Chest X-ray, PA view. Patient: 47 years old, sex F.
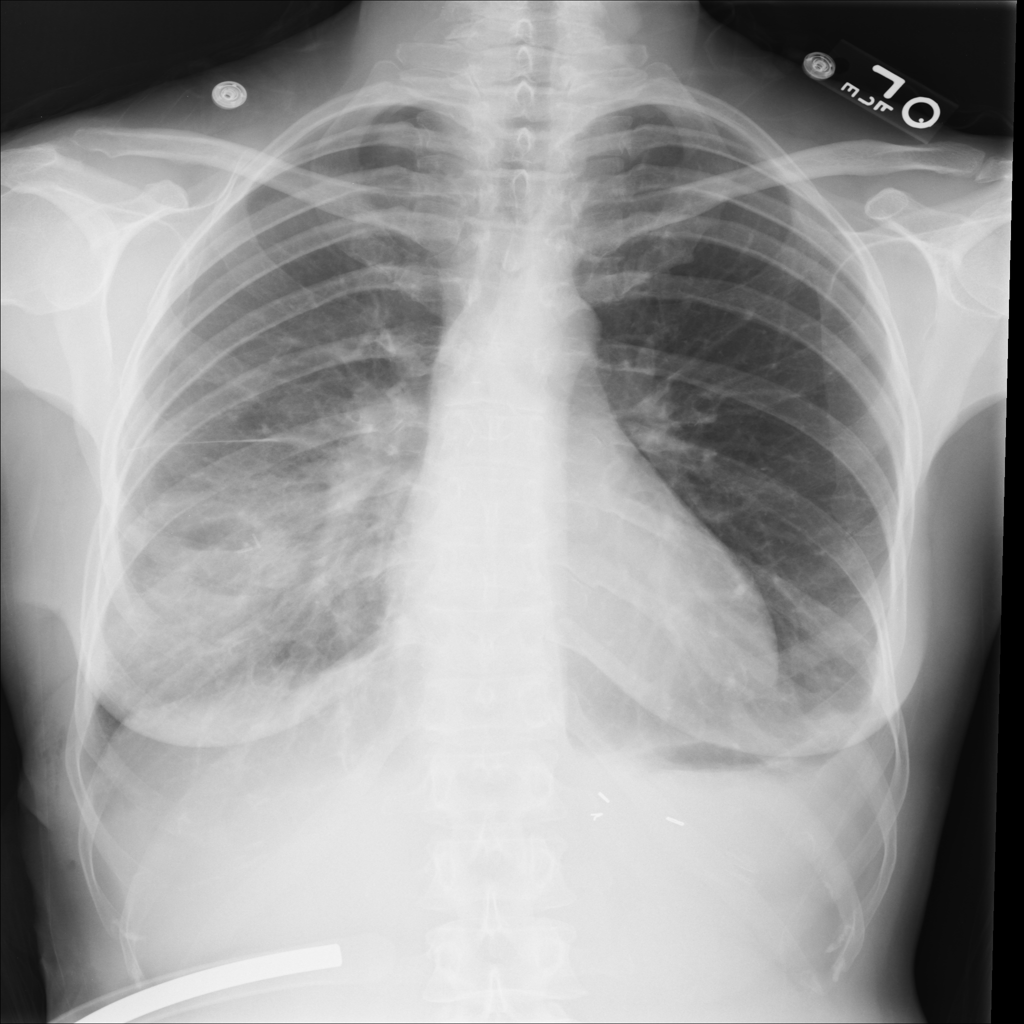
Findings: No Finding